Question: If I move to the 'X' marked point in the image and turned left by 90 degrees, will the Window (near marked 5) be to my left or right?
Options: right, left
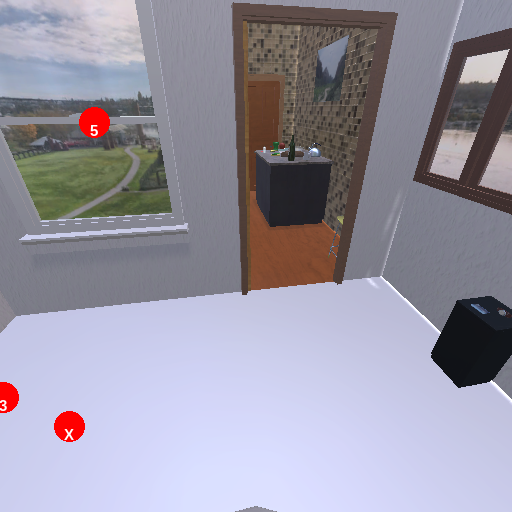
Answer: right